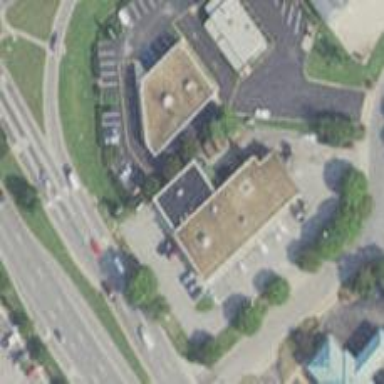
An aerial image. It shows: Veterinary facility.